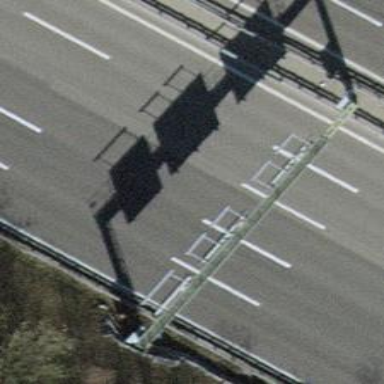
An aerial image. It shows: Asphalt motorway.